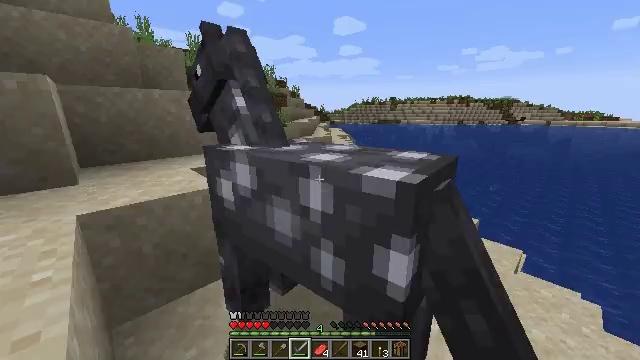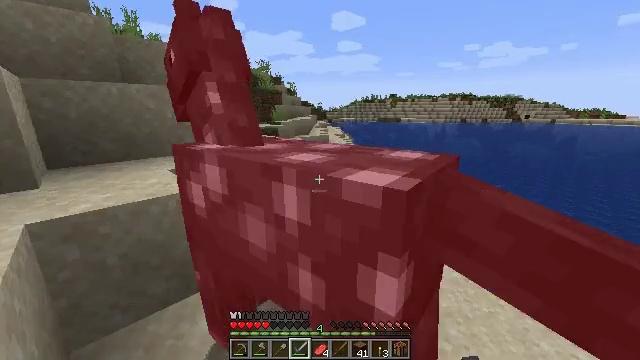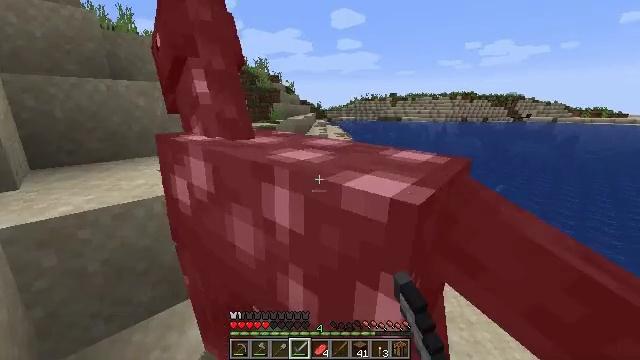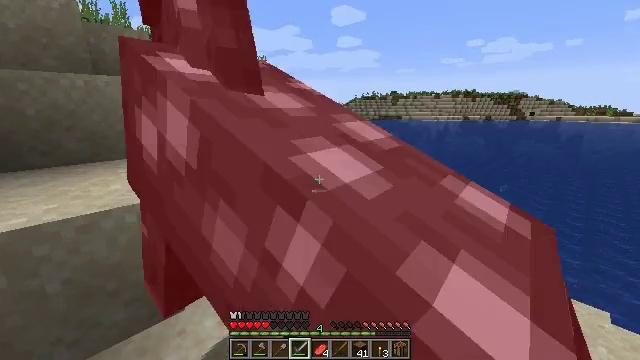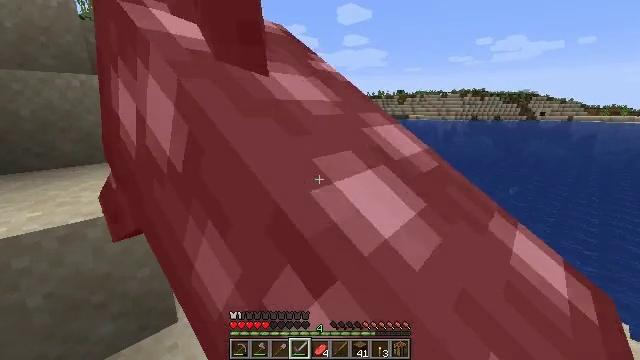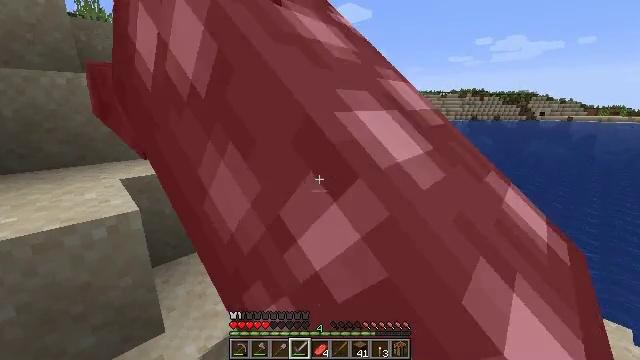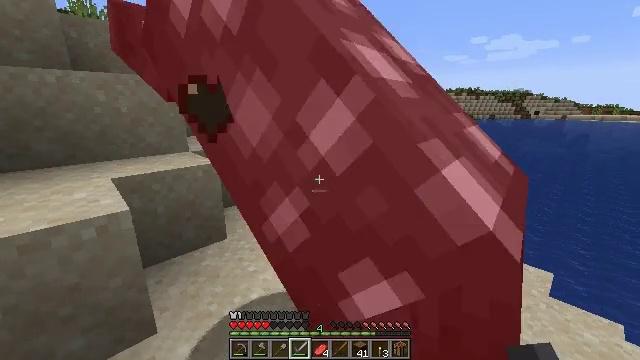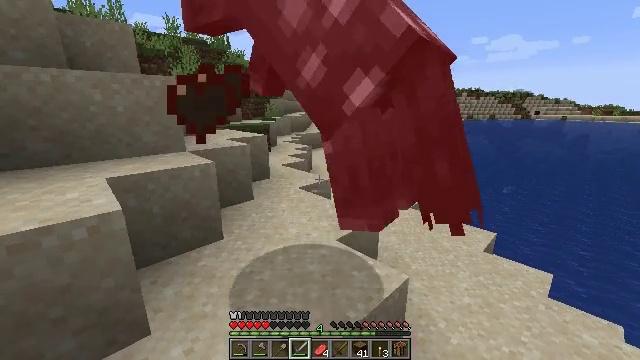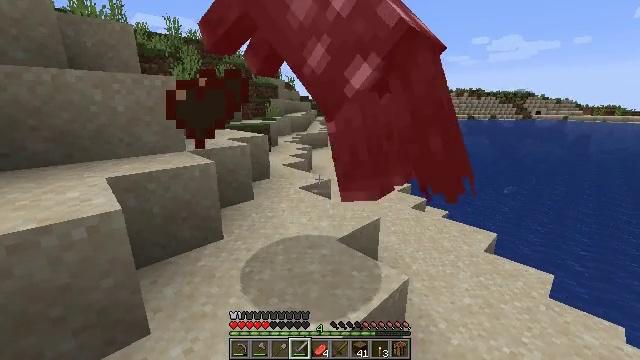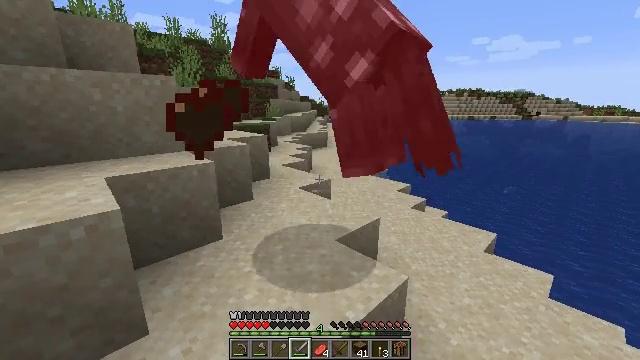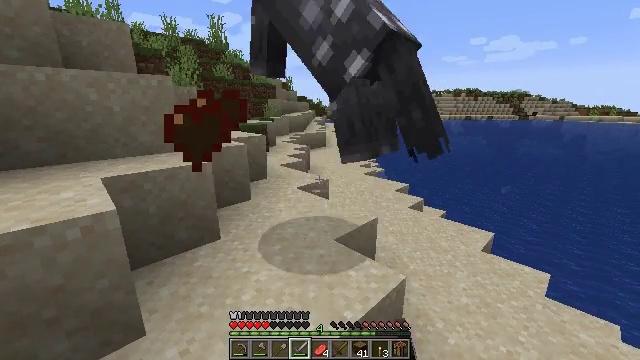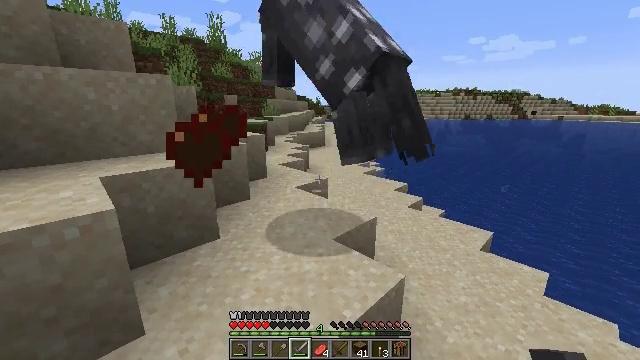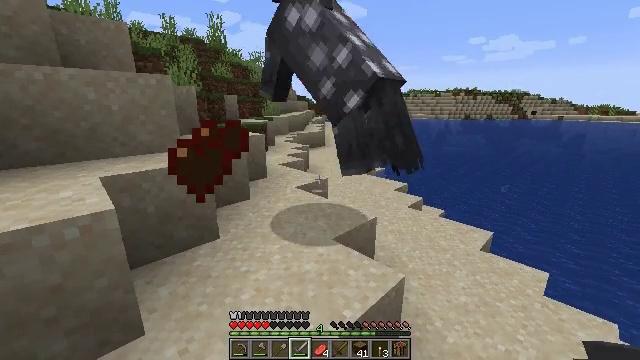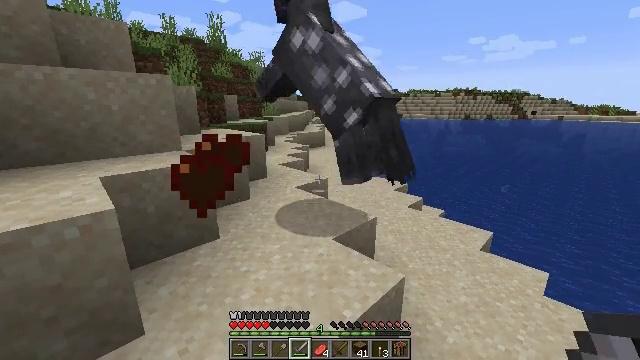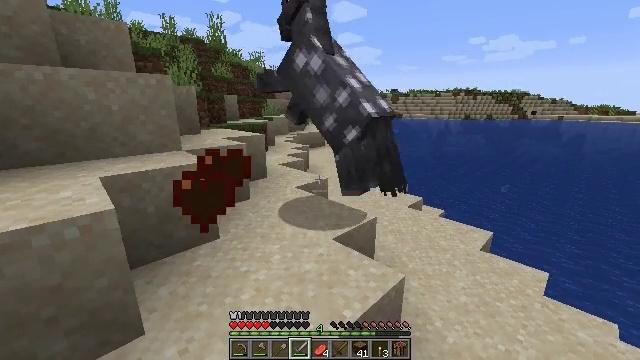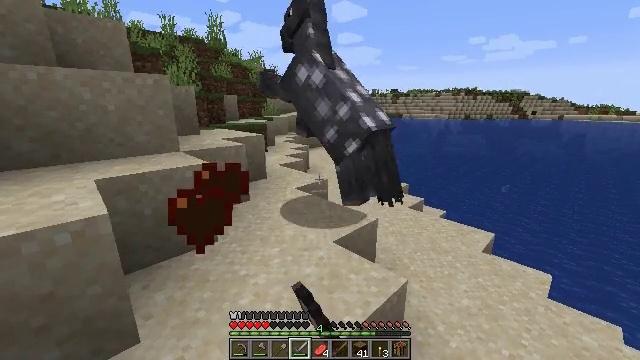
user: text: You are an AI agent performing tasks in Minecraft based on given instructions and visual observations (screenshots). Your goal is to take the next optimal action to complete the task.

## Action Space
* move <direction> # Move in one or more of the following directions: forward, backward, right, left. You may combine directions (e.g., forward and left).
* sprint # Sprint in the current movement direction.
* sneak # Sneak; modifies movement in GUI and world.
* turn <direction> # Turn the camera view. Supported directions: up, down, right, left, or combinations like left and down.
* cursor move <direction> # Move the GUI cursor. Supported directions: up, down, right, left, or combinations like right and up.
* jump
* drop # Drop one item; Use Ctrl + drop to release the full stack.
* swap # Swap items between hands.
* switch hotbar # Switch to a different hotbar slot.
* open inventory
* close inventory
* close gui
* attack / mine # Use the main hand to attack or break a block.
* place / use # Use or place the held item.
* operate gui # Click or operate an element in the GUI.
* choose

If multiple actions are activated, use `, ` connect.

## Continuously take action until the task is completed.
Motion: motion action
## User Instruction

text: Hunt animals.
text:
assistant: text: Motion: move forward, attack / mine
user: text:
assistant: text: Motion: move forward, attack / mine
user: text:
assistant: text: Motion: move forward, attack / mine
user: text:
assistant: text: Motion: move forward, turn left
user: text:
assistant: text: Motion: attack / mine
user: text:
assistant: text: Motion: attack / mine
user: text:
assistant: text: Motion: attack / mine
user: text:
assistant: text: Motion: attack / mine
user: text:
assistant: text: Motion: attack / mine
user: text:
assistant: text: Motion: attack / mine
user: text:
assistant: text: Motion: attack / mine
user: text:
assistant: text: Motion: attack / mine
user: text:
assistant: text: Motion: no_op
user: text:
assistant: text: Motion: attack / mine
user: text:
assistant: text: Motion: move forward, attack / mine
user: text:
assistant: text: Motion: move forward, attack / mine
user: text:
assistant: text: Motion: move forward, turn left, attack / mine
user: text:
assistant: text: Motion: move forward
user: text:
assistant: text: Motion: no_op